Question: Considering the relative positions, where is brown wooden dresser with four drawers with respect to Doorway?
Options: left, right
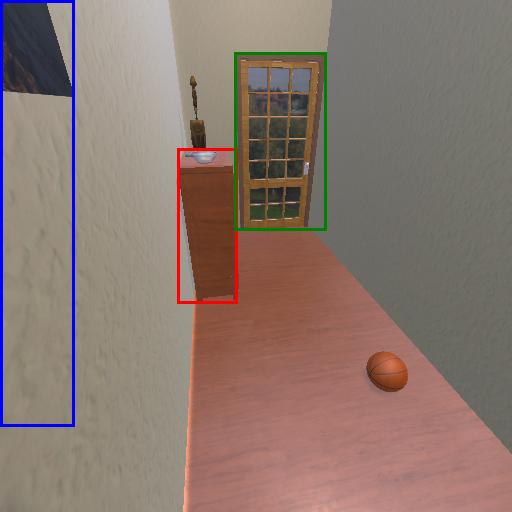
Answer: left